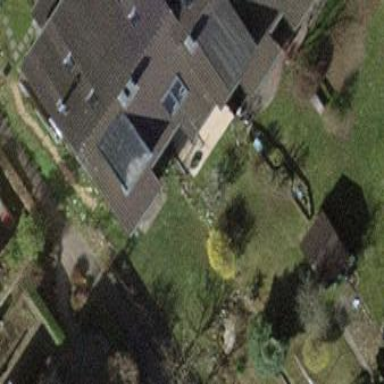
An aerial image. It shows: Terrace building.